Question: I am working on a bookmarklet project. So when user clicks on bookmarklet he can grab partial part of a web page and view it somewhere else.
The problem is that partial element (lets assume div) has css styles and classes applied.
Is there any way to loop through all child elements of selected div and convert class properties to style properties so I can keep formatting?
For example below a sample screenshot;
I need to take out all applied classes and convert them into style attributes in selected area.

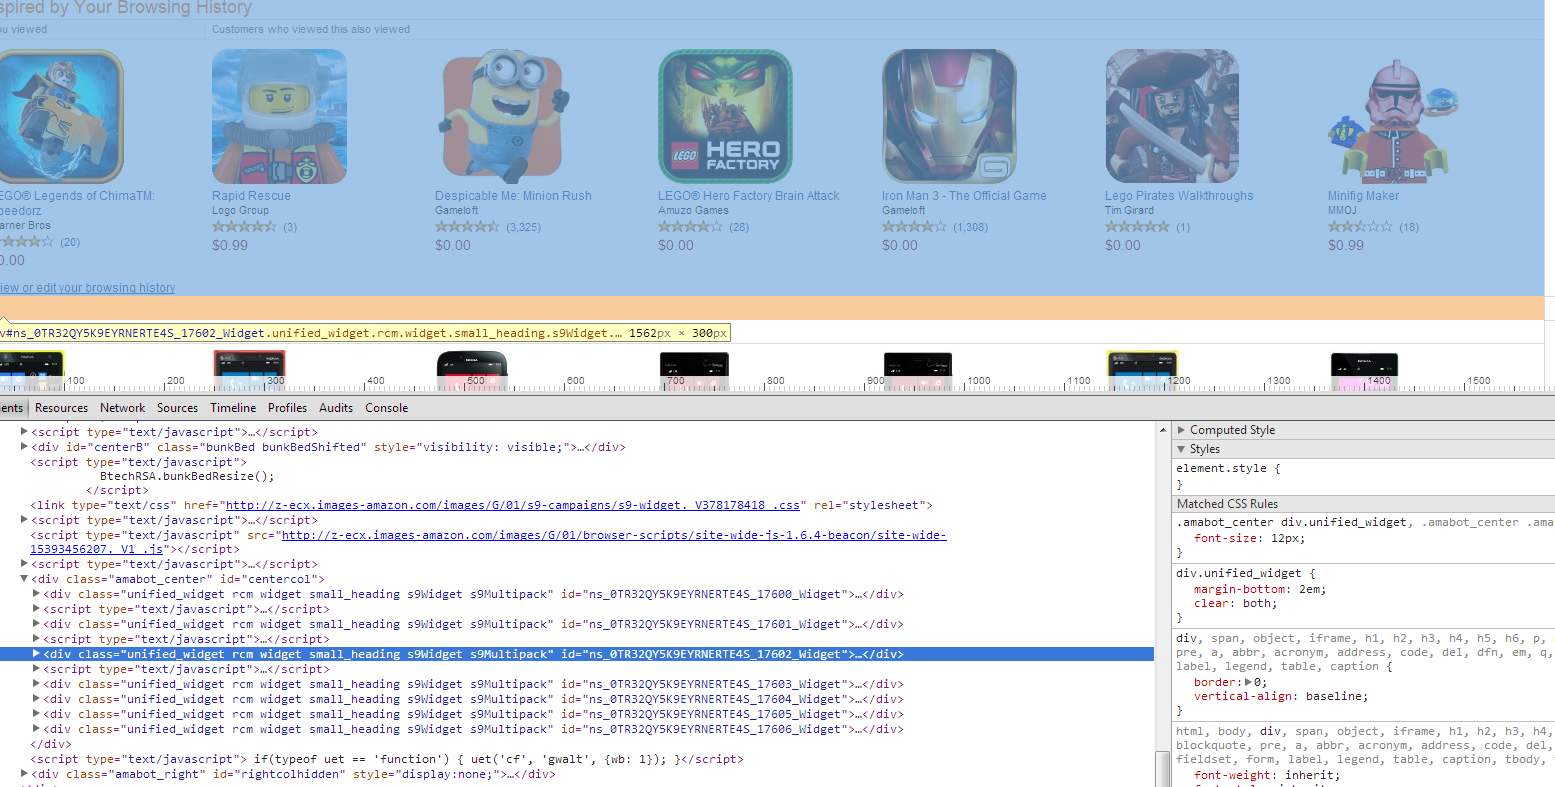
Answer: '''
(function($) {
$.extend($.fn, {
makeCssInline: function() {
this.each(function(idx, el) {
var style = el.style;
var properties = [];
for(var property in style) {
if($(this).css(property)) {
properties.push(property + ':' + $(this).css(property));
}
}
this.style.cssText = properties.join(';');
$(this).children().makeCssInline();
});
}
});
}(jQuery));
'''
You would call it using
'''
$(".select").makeCSSInline();
'''
The problem with this function is that it brings every CSS property into the tag, so it can cause a major performance hit, but if you are willing to take that risk, go ahead
<URL>
<URL>